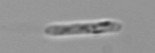
Label: Cerataulina_pelagica